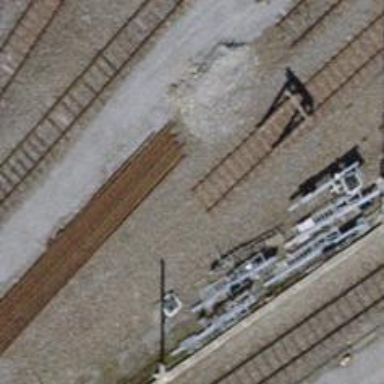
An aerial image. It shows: Railway buffer stop.